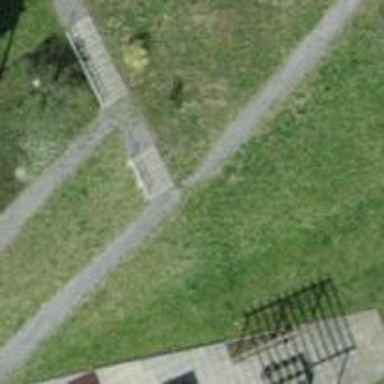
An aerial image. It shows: Set of steps on the road.